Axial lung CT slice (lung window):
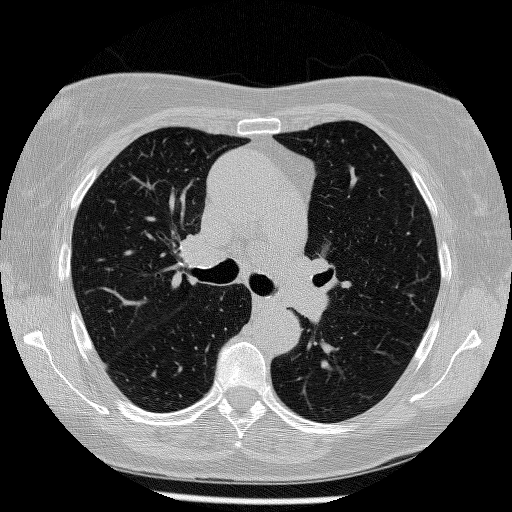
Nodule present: no